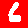
Digit: 6